Field crop: maize
Growth stage: 1
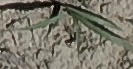
Species: sorghum